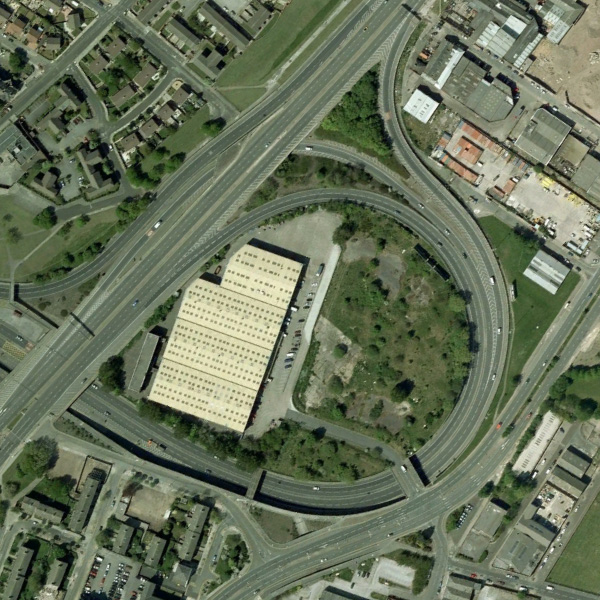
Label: Viaduct